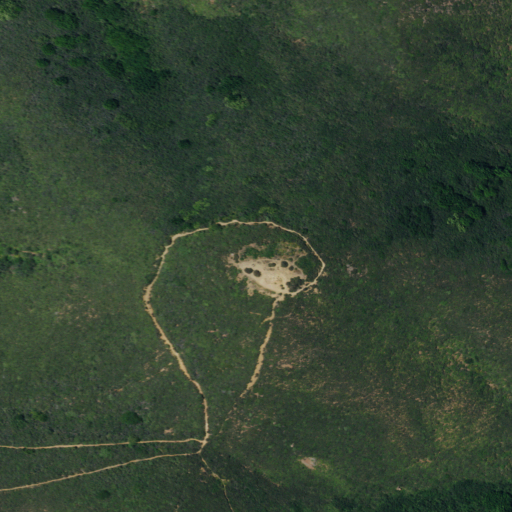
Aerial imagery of mountain in California named Cerro Alto containing shrub, evergreen forest, and open development